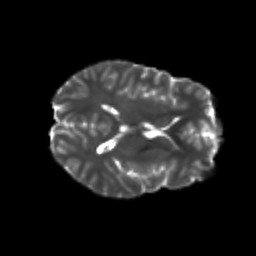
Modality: T2w
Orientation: axial
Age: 22
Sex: male
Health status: healthy
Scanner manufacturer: philips
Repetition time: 7.384 s
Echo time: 0.08599 s